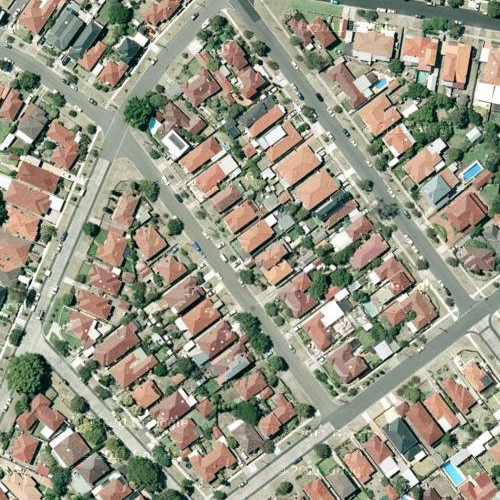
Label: sydney